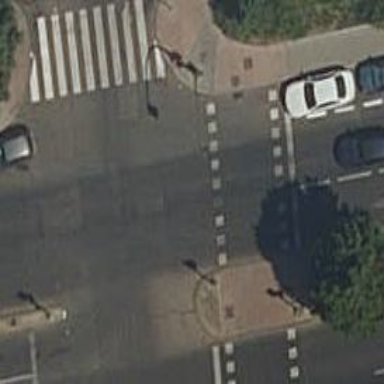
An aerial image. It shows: Zebra crossing with traffic signals.